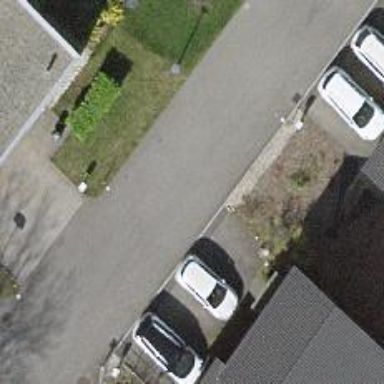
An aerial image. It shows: Turning circle on the road.